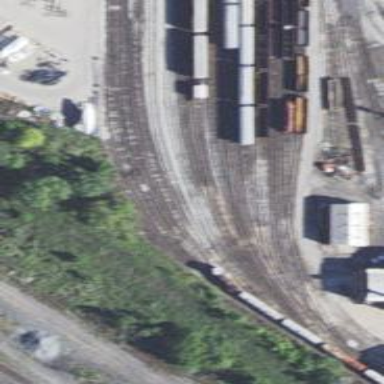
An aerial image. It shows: Railway yard used for servicing trains.